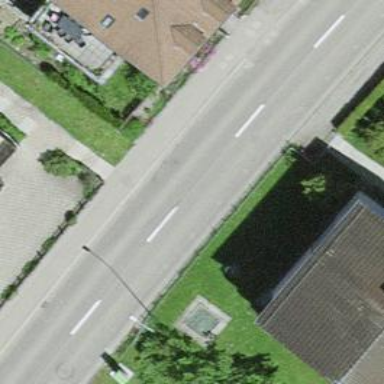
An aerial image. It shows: Secondary road with asphalt surface and sidewalks on both sides.